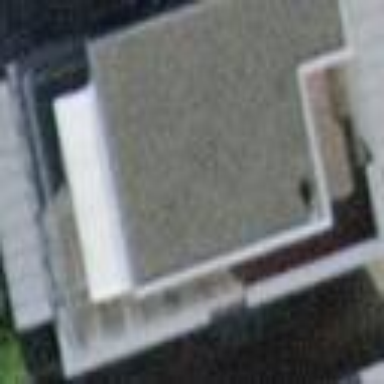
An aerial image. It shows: Balcony as part of building.